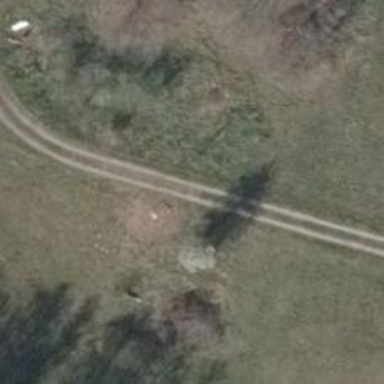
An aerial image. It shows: Compacted driveway that serves as service road.